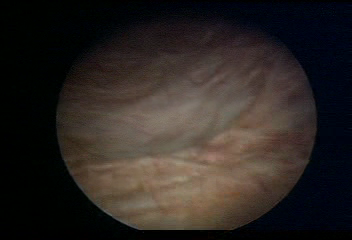
Modality: WLC
Class: Normal mucosa
Bladder cancer association: No